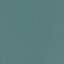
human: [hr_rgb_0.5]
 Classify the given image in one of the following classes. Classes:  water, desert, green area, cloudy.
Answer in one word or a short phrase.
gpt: water